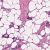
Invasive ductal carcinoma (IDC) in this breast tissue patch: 1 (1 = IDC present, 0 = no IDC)